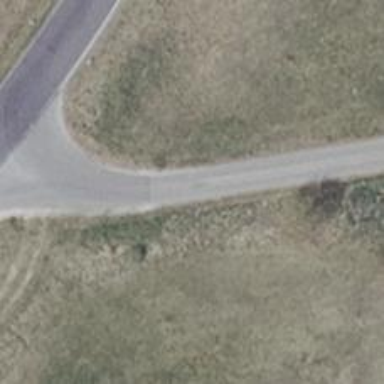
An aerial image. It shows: Unclassified road with grade3 tracktype.